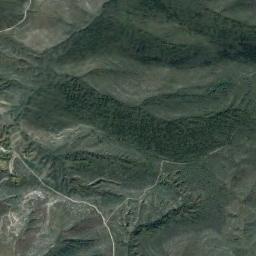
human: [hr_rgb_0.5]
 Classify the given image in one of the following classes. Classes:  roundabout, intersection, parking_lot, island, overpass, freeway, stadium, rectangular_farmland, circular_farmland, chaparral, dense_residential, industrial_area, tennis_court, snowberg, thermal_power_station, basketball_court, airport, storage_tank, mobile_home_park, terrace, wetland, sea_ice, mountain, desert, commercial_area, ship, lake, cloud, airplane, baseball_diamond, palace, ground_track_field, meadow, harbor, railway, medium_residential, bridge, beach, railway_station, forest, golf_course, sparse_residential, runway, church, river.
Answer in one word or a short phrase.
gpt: mountain